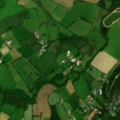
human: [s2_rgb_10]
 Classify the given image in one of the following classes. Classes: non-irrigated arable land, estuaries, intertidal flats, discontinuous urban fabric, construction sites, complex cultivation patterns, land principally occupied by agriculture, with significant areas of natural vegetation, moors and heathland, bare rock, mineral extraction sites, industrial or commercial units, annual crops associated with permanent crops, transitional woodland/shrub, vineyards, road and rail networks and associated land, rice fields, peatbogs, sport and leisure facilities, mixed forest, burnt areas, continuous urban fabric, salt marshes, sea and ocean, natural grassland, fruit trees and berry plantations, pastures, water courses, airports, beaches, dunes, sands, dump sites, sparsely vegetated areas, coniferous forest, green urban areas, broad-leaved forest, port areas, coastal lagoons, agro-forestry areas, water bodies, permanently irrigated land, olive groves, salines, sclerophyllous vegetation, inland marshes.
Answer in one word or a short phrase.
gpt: pastures, land principally occupied by agriculture, with significant areas of natural vegetation, mixed forest